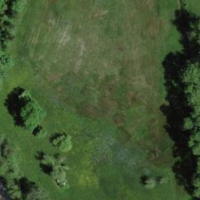
EUNIS habitat code: 25
Species observed at this site:
Cirsium vulgare